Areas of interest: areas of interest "Parking Lot"
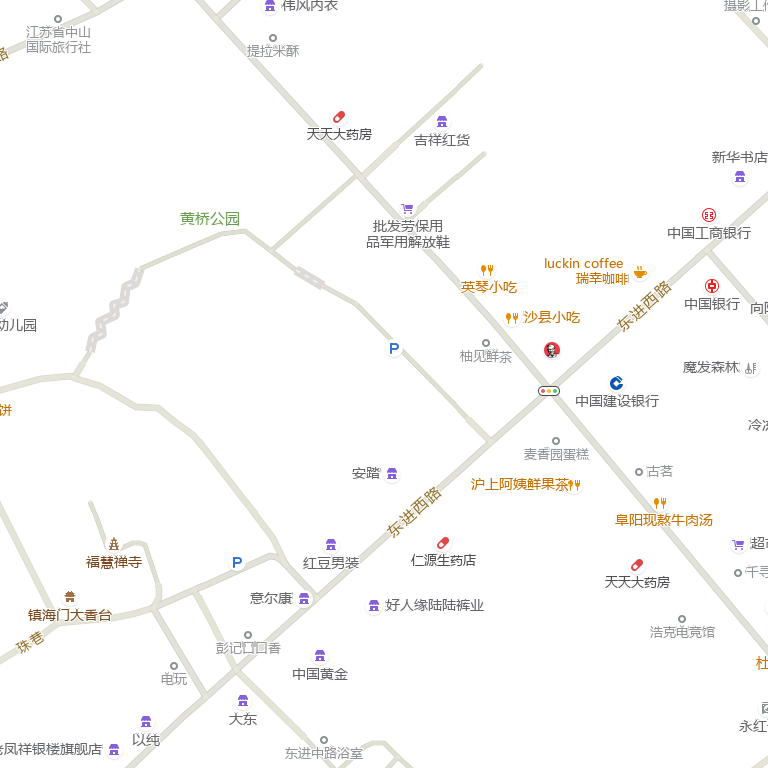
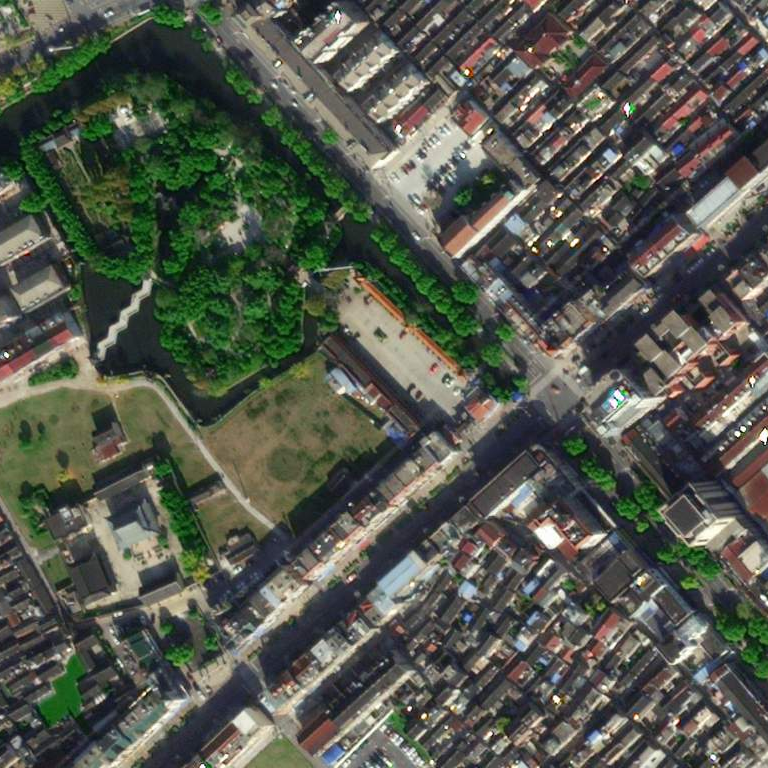